Field crop: maize
Growth stage: 2
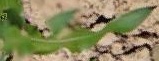
Species: maize